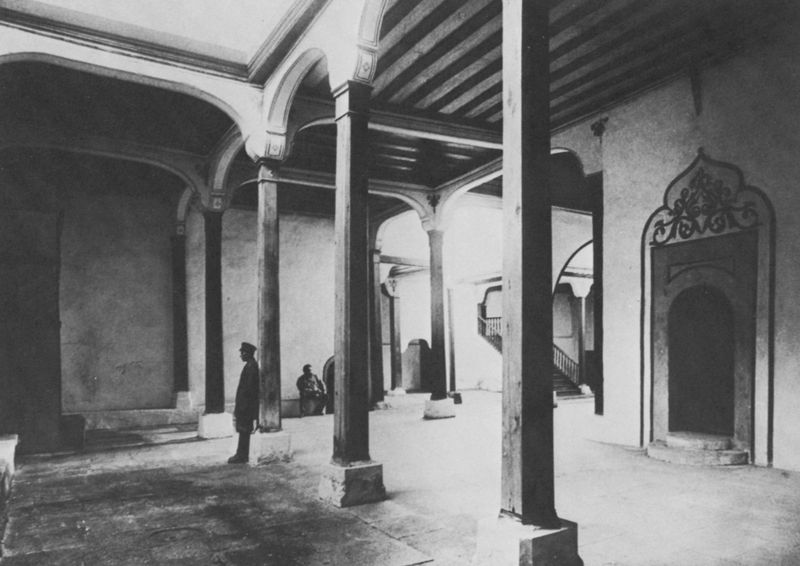
Titel: Der Palast von Bachtschisarai, Residenz des Chans der Krim vom Ende des 15. Jahrhunderts bis zum Jahr 1783
Künstler: Russischer Photograph
Standort: Paris
Institution: Bibliothèque du Musée des Arts Décoratifs
Schlagwörter: mann, schatten, weiß, menschen, sitzen, grau, holz, hut, licht, männer, pfeiler, schwarz, stützen, säule, säulen, tür, zeichnung, ornament, mütze, wand, architektur, rahmen, sockel, stehen, stein, innenraum, sonne, decke, ranken, bogen, fußboden, hof, bank, besucher, saal, joche, lehnen, treppe, ornamente, verzierung, stuck, balken, durchgang, geländer, stufen, tor, foto, fotografie, photographie, bögen, wände, eingang, arkade, orient, schwarzweiß, bahnhof, holzdecke, türstock, arkaden, bänke, kapitell, photo, portal, basis, anlehnen, fotographie, islam, aufnahme, flachdecke, stiege, islamisch, stizen, aufseher, secke, prortal